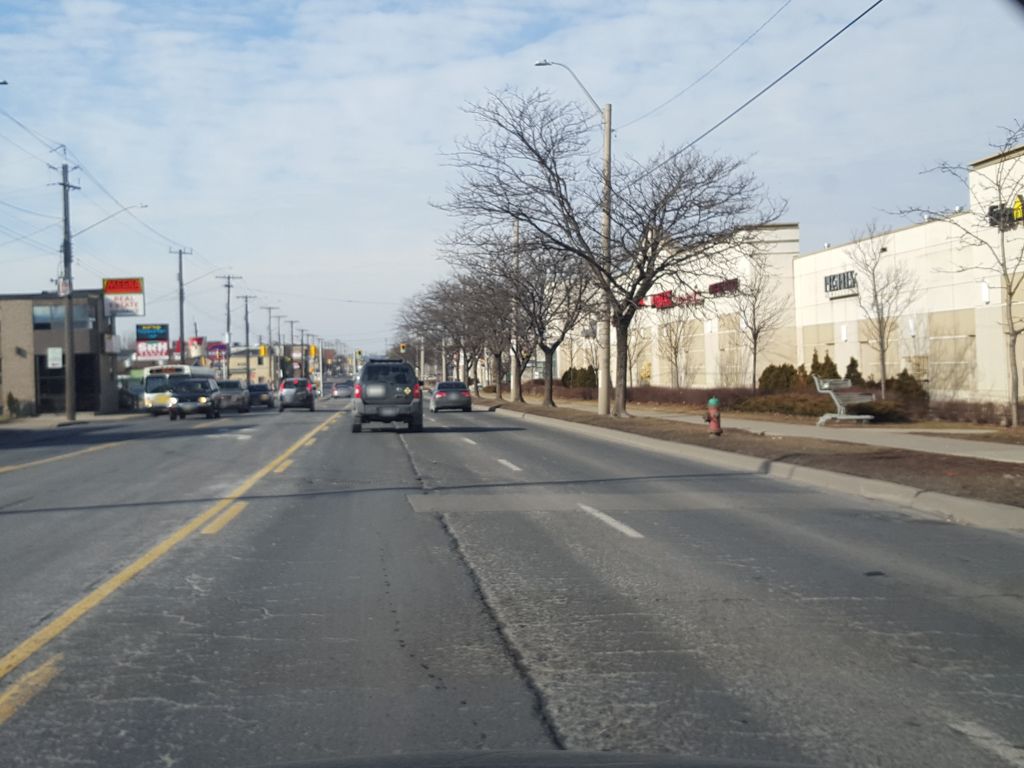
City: hamilton